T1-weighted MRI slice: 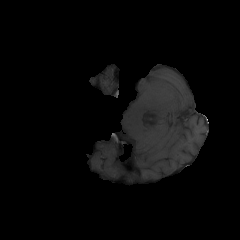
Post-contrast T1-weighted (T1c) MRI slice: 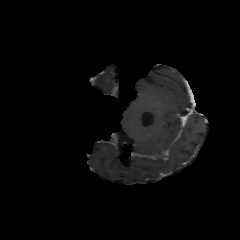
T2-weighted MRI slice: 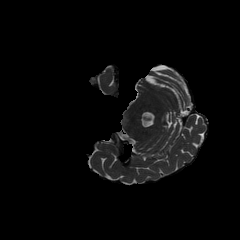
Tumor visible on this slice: no